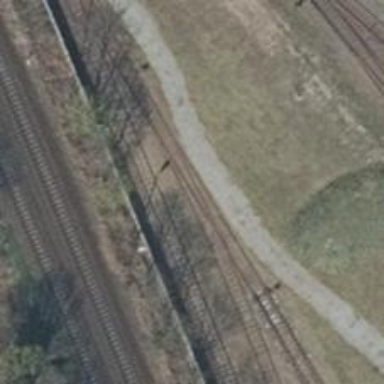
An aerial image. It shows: Railway switch.